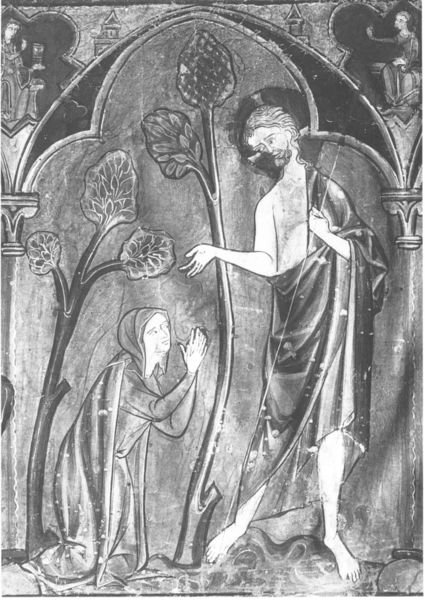
Titel: Rolle mit Passionsszenen
Institution: Velletri, Museo Capitolare
Schlagwörter: blätter, umhang, bäume, frau, geste, säulen, blick, hände, gewand, pflanze, pflanzen, gotik, garten, krug, füße, bogen, halbnackt, tor, barfuss, kreuz, torbogen, knien, beten, heiligenschein, christus, jesus, flehen, knieend, mittelalter, erscheinung, anbeten, madonna, magdalena, maria magdalena, erbarmen, handschrift, bitten, zeichung, dreipass, buchmalerei, vergebung, auf den knien